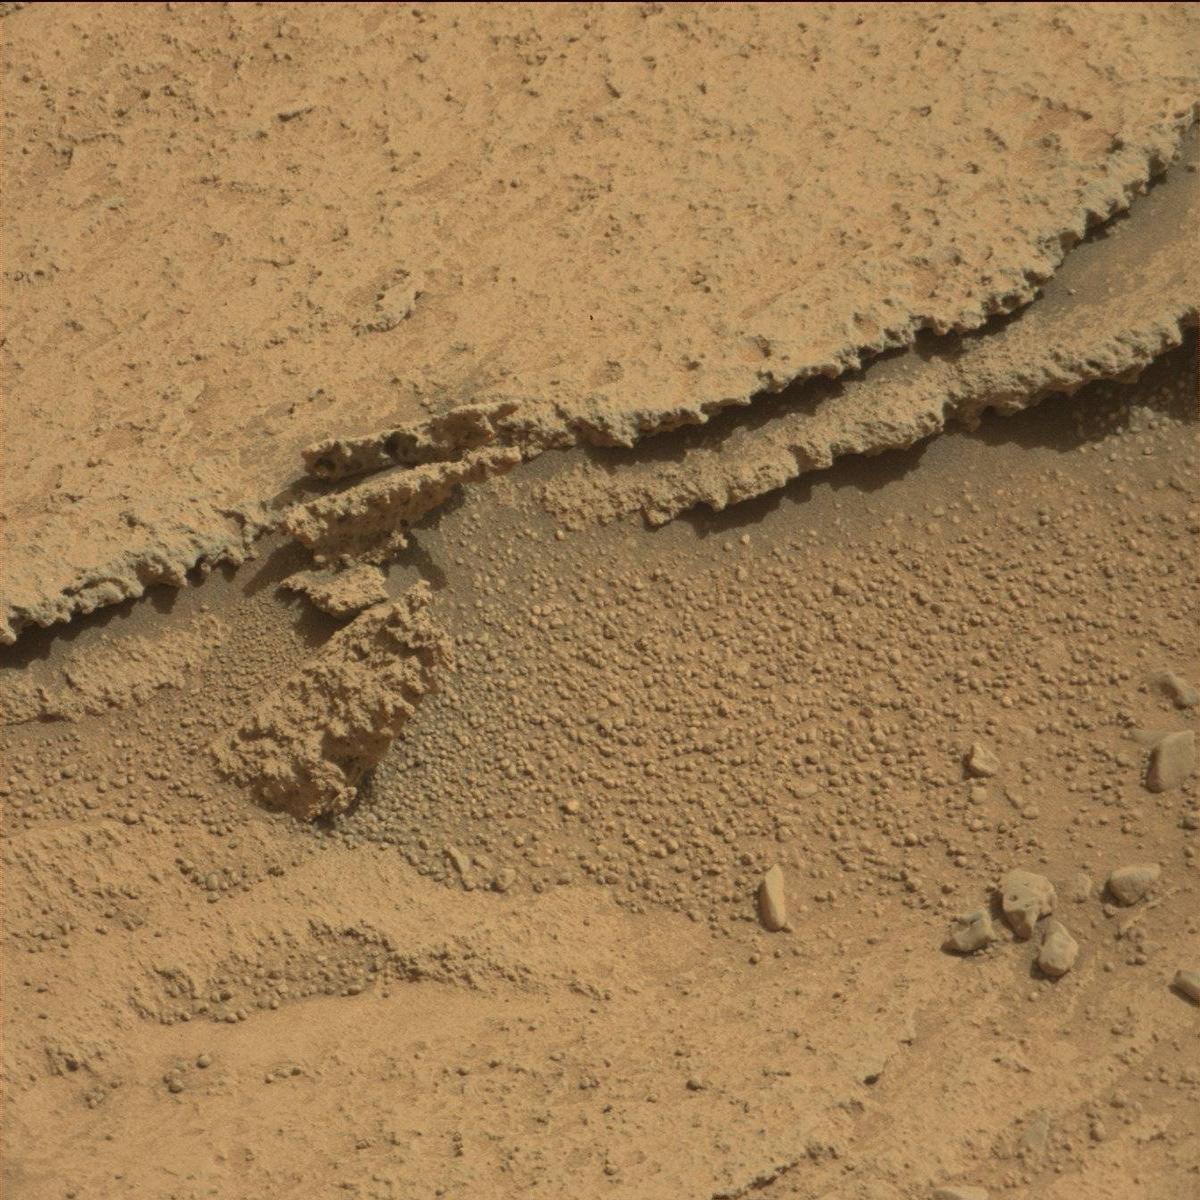
Terrain classes present: Bedrock, Rock, Sand / Soil